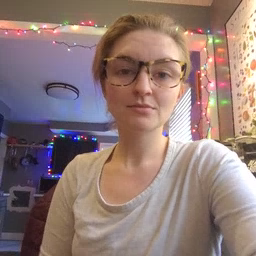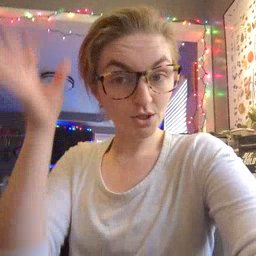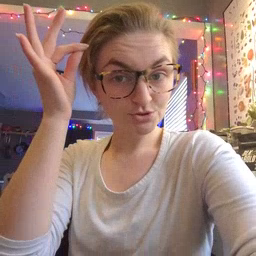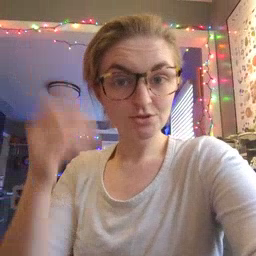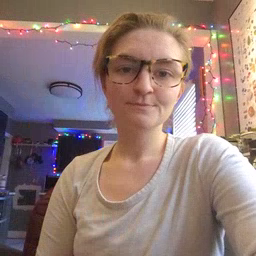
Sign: hair